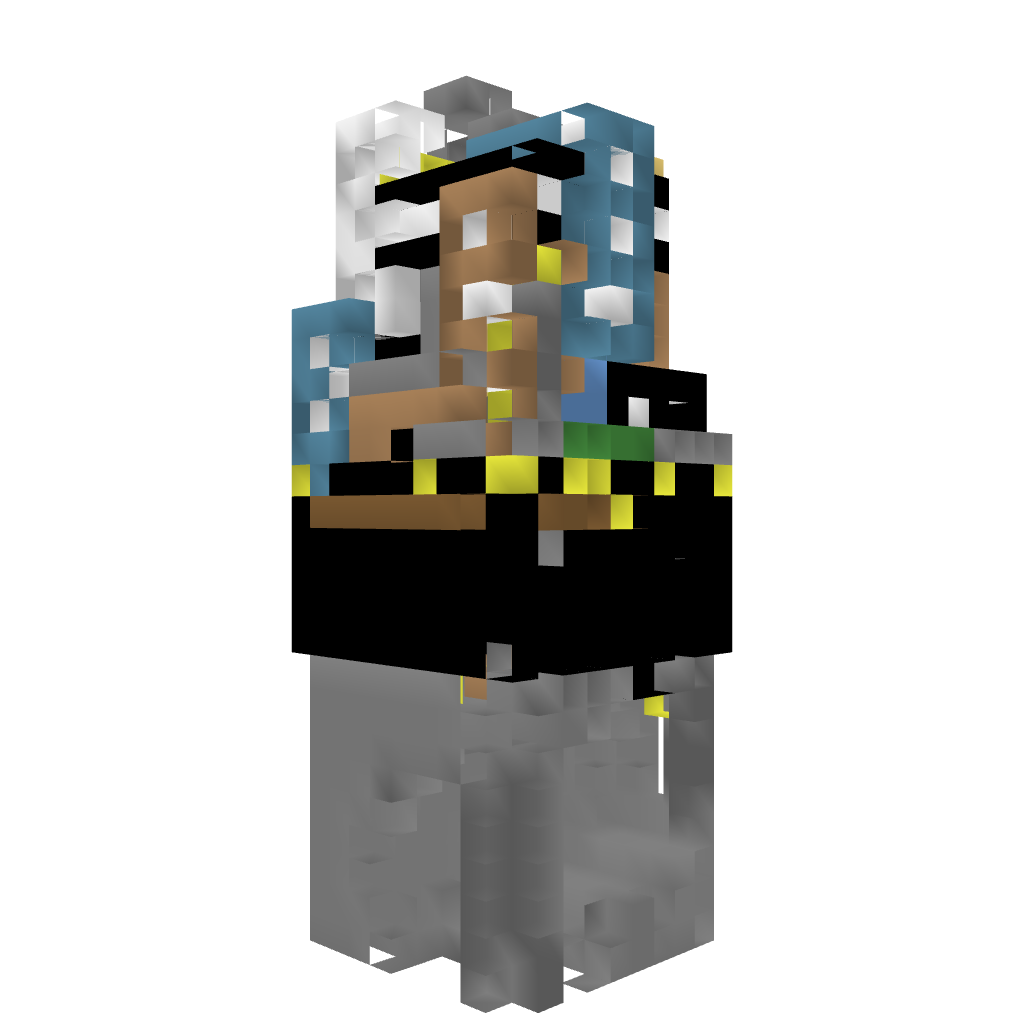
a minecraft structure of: Contemporary Survival Starter House bad low quality